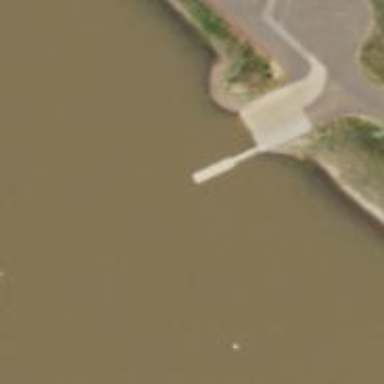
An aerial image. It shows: Slipway on leisure land.